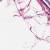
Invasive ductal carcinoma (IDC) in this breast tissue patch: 0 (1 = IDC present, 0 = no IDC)